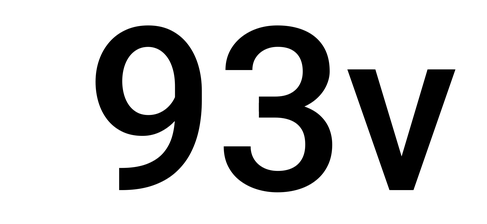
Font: Roboto_Medium